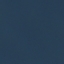
Land use / land cover: SeaLake